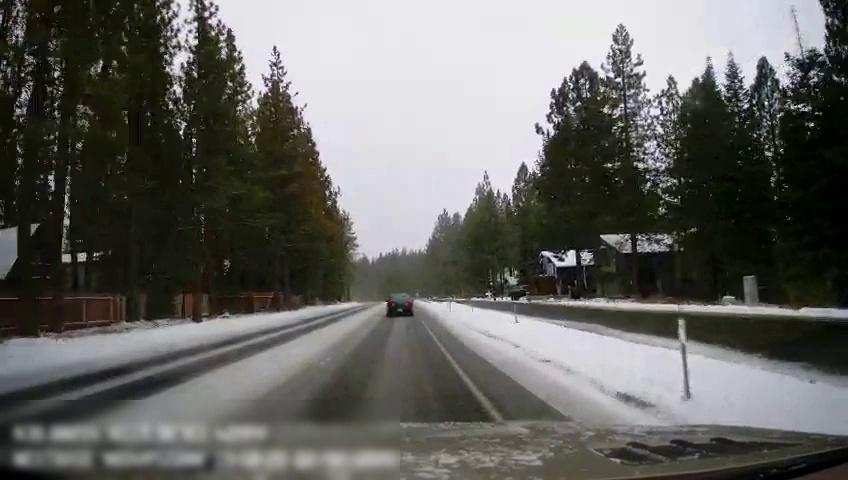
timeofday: Day
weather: Snowy
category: Drivable Space
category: Drivable Space
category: Vehicles | Truck
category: Vehicles | Car
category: Lanes | Current Lane